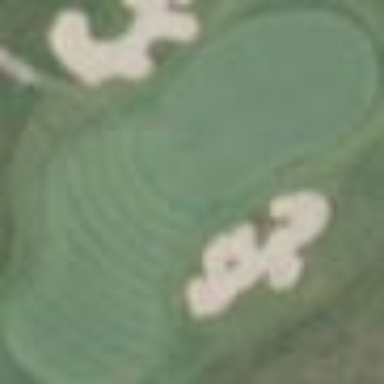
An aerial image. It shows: Grassy pitch designated for golf. It features vibrant green golf course.